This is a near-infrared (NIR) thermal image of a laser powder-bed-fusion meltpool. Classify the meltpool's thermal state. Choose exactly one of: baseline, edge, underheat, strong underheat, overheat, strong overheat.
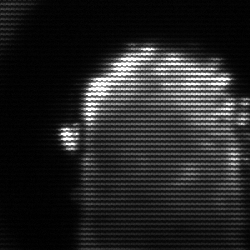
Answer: baseline